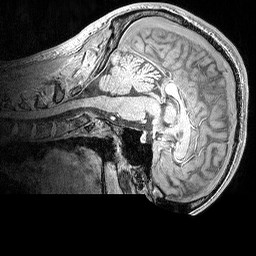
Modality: MP2RAGE
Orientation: sagittal
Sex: male
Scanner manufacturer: siemens
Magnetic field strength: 3 T
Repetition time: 5 s
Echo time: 0.00292 s